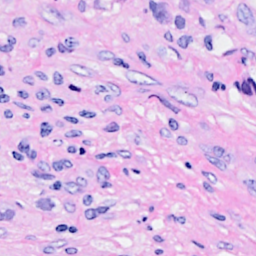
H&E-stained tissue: Breast